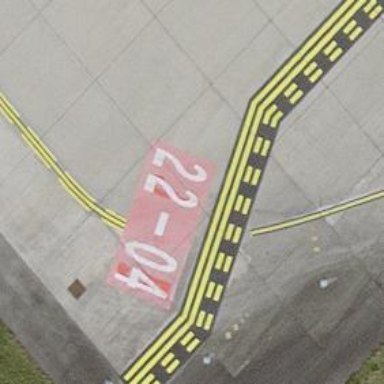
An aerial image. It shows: Runway holding position.